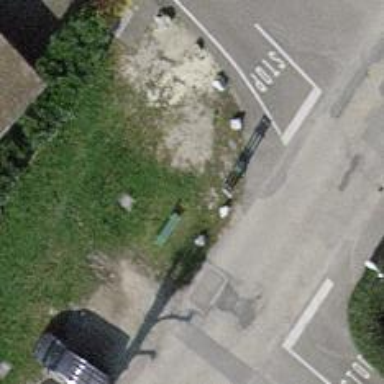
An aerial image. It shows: Block barrier.